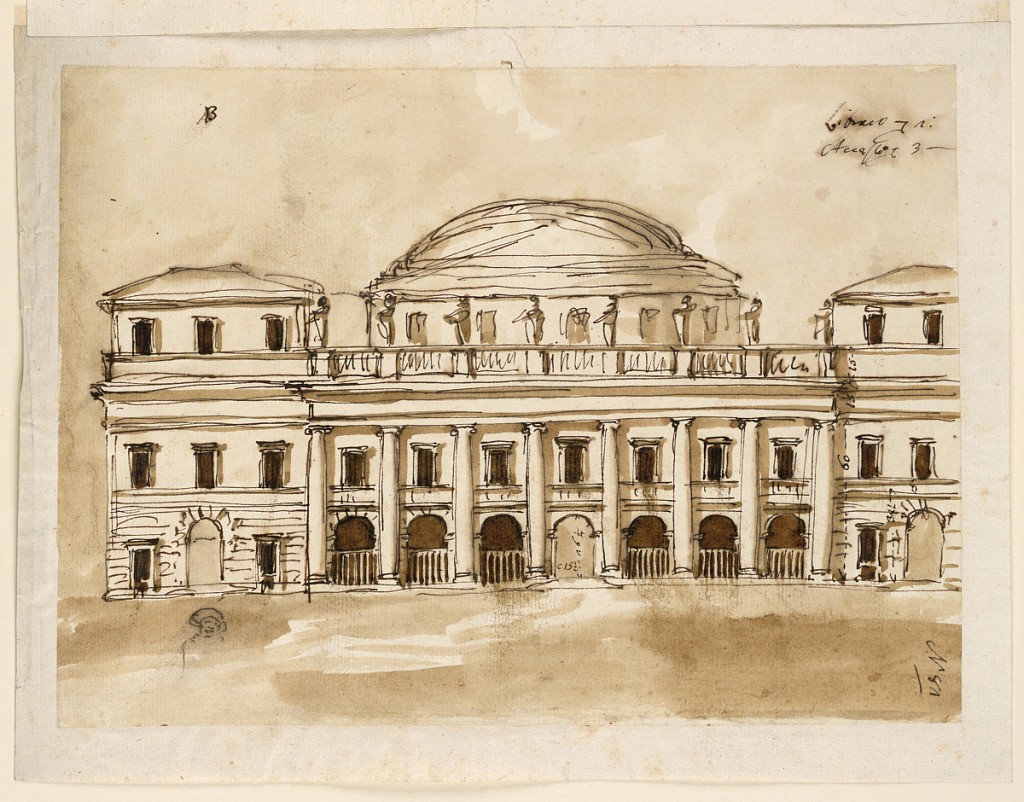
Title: Elevation of a Town Mansion
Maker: Giuseppe Barberi, Italian, 1746–1809
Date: ca. 1795
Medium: Pen and brown ink, brush and brown wash on lined off-white paper
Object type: Drawing
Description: Wings of three bays and three stories each are connected by a central section having two stories. Eight embedded Doric columns support an entablature. A balustrade with statues on top. A door is in the center of the central section of the ground floor. Laterally are arched openings with railings in the bottom parts. Windows are in the top story. A lantern, pierced by windows, and a dome are in the rear. The wings have doors in the centers of the ground floors. The right wing is not entirely shown. Measurements indicated. Bottom left, thr rough pen sketch of the head of a woman.